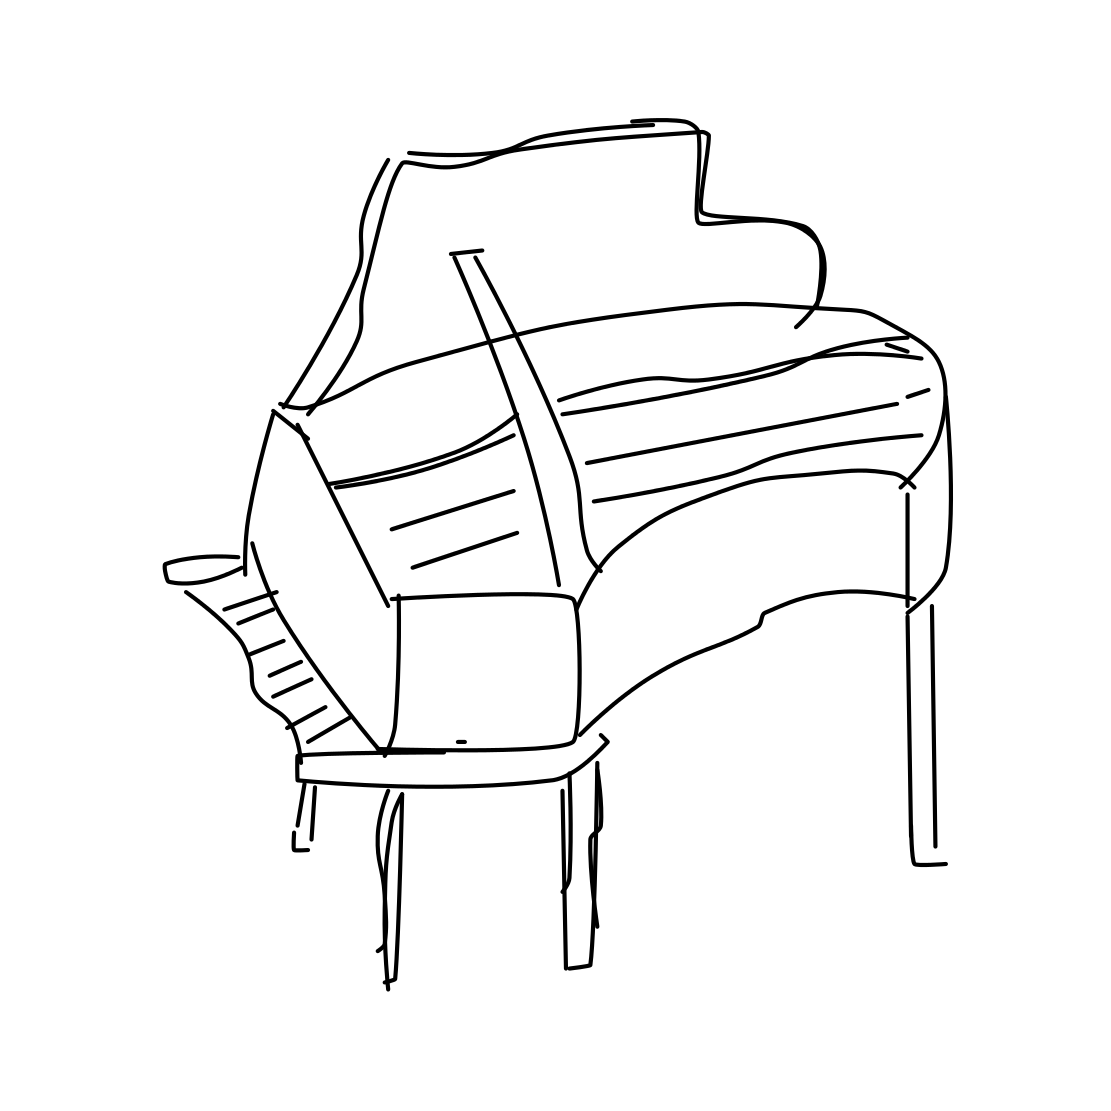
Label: piano